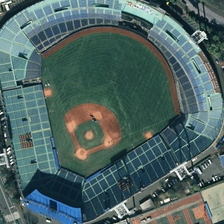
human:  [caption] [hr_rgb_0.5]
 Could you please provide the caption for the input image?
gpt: the bird's nest stadium is surrounded by vegetation in good order(2 .

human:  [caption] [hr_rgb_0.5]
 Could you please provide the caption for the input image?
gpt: the bird's nest stadium is surrounded by vegetation in good order(2 .

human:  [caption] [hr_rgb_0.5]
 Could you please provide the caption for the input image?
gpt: a baseball field is in a stadium near some green trees .

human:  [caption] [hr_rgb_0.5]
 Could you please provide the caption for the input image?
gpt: a baseball field is in a stadium near some green trees .

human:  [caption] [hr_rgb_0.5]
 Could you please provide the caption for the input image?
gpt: the bird's nest stadium is surrounded by vegetation in good order(2 .